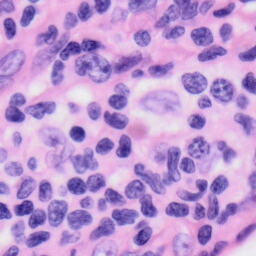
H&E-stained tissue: Skin